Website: lowes
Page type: customer-info-address
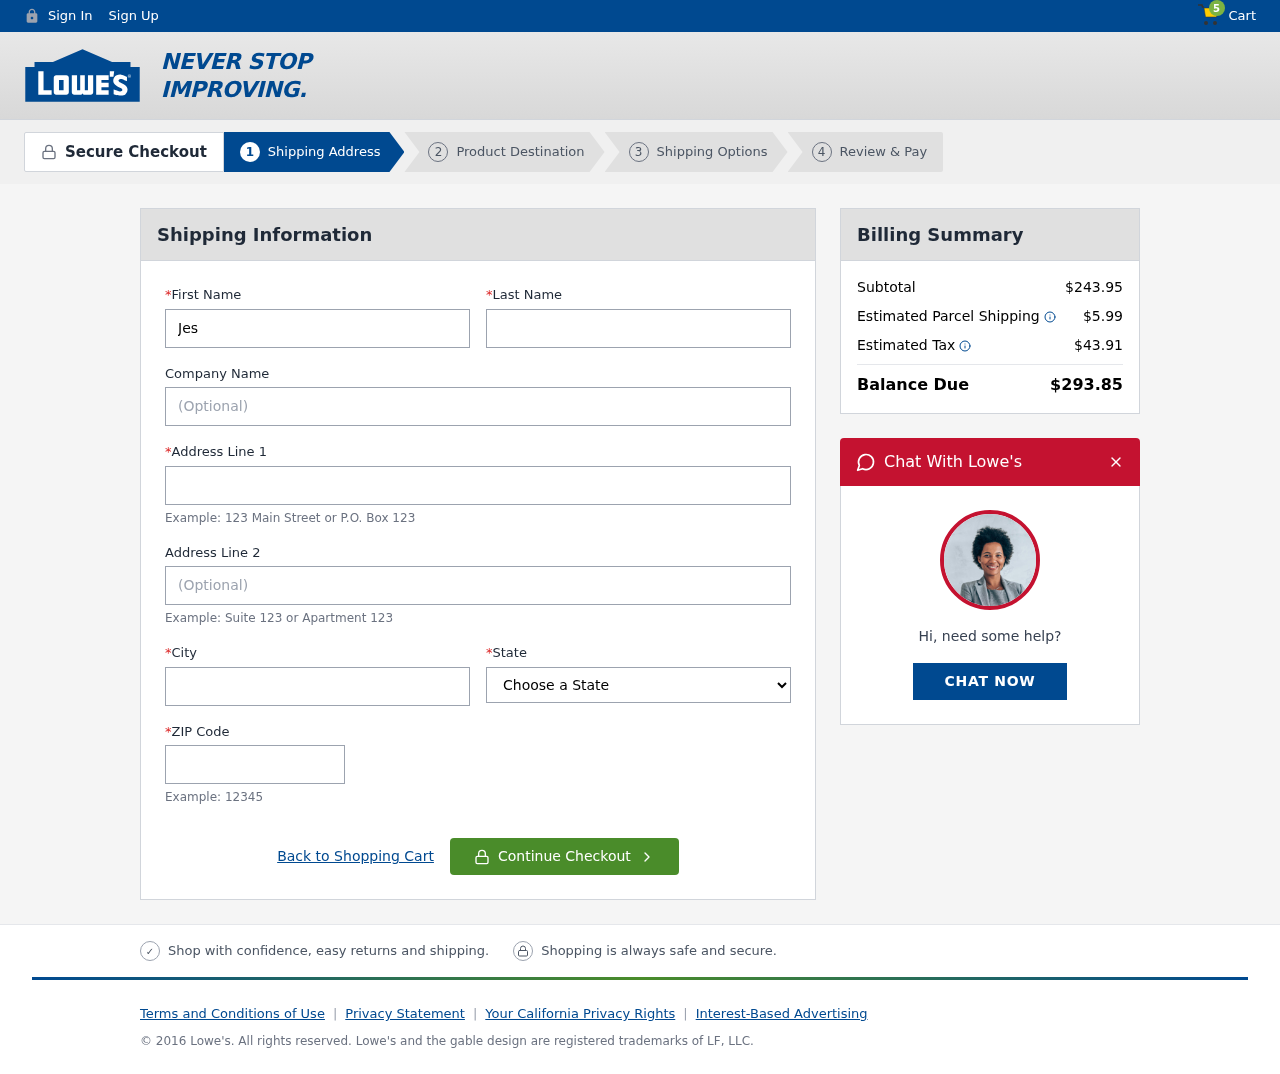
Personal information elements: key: PII_CITY
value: Hughesmouth
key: PII_FIRSTNAME
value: Jessica
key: PII_LASTNAME
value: Friedman
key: PII_POSTCODE
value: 33835
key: PII_STATE
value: Maryland
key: PII_STREET
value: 428 Stafford Fall Suite 286
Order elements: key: ORDER_NUM_ITEMS
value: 5
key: ORDER_SUBTOTAL
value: $243.95
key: ORDER_SHIPPING_COST
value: $5.99
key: ORDER_TAX
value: $43.91
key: ORDER_TOTAL
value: $293.85